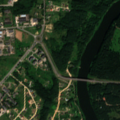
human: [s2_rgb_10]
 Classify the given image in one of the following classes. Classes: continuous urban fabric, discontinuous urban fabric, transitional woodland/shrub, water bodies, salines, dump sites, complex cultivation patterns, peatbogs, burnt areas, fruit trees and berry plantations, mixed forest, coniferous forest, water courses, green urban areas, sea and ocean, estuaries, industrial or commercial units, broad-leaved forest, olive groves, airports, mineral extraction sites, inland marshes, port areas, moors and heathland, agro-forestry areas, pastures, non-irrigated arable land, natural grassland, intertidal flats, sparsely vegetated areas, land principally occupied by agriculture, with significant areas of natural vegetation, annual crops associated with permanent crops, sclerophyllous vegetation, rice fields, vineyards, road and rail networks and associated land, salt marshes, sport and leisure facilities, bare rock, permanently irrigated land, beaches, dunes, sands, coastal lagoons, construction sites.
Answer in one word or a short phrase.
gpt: discontinuous urban fabric, industrial or commercial units, green urban areas, sport and leisure facilities, complex cultivation patterns, land principally occupied by agriculture, with significant areas of natural vegetation, coniferous forest, mixed forest, water courses